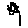
Label: flower